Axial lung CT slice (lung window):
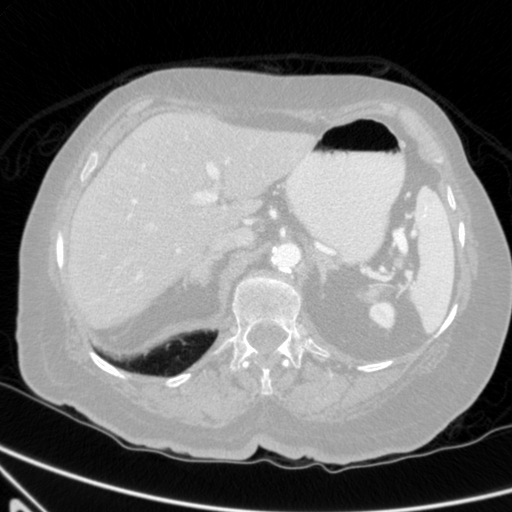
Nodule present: no